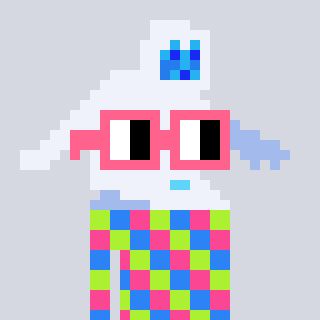
a pixel art character with square pink glasses, a yeti-shaped head and a blue-colored body on a cool background